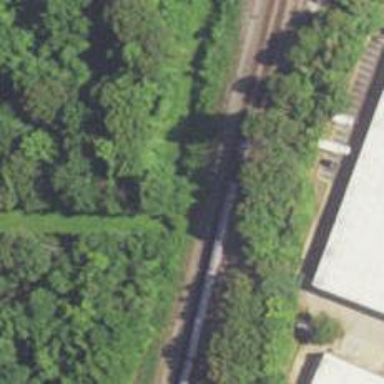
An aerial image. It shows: Abandoned railway spur.